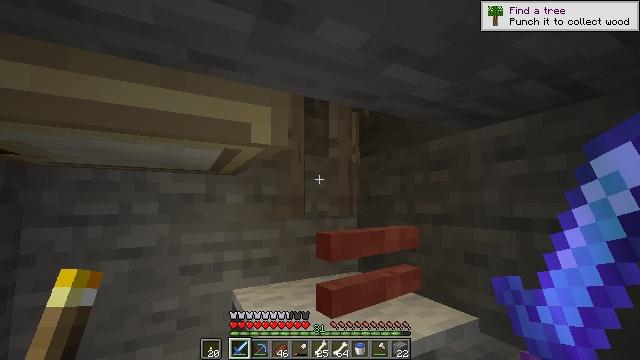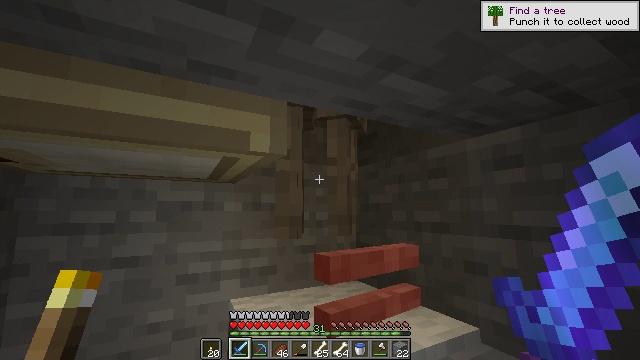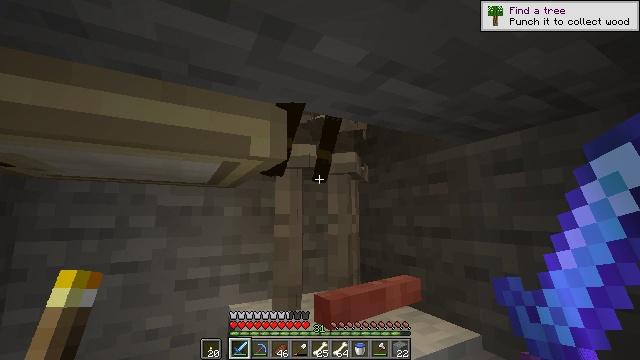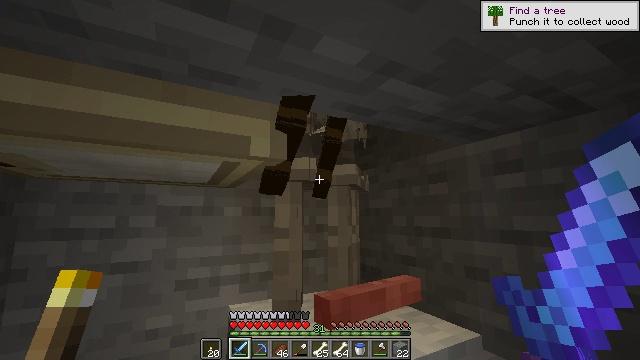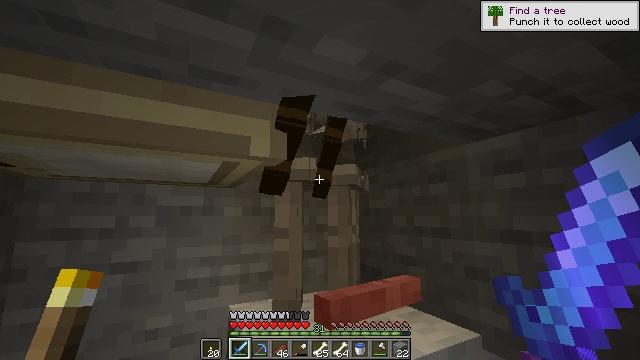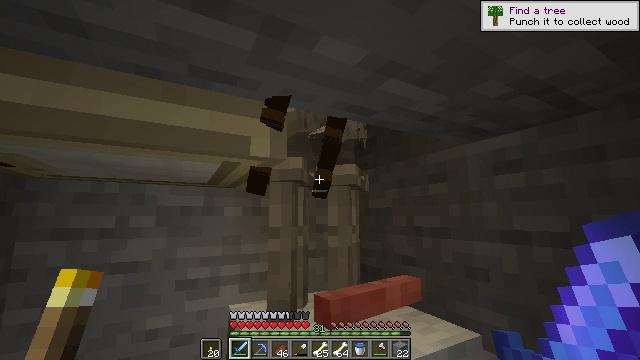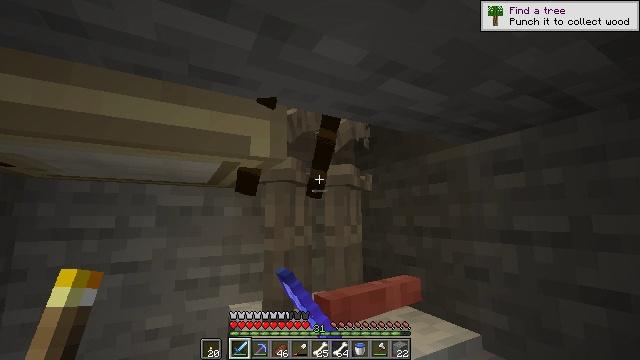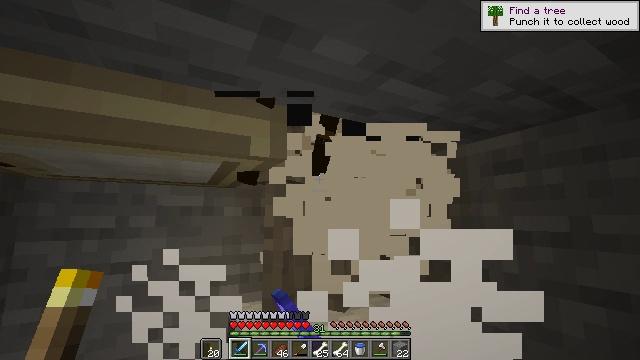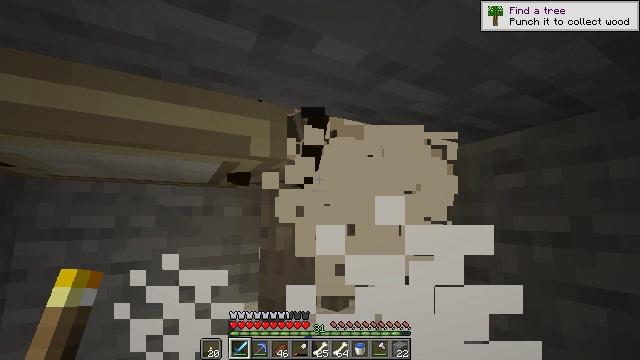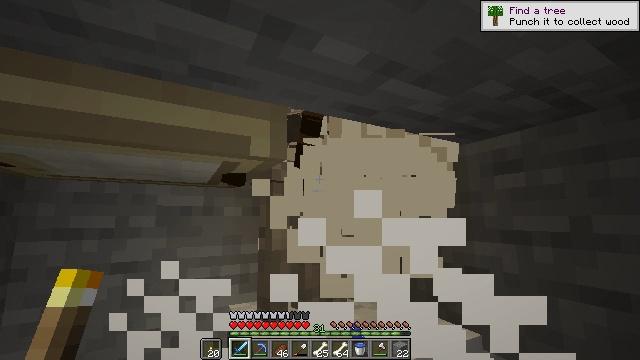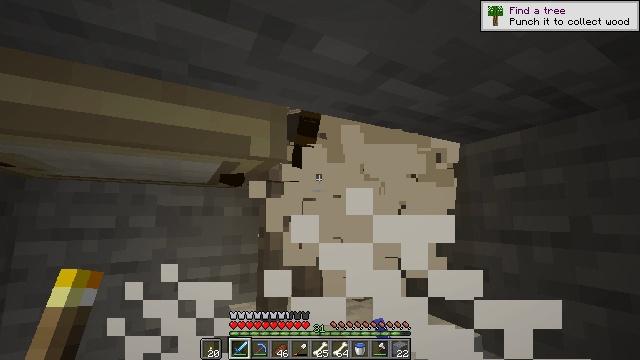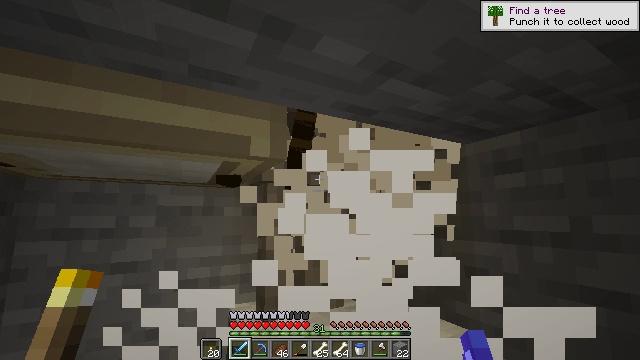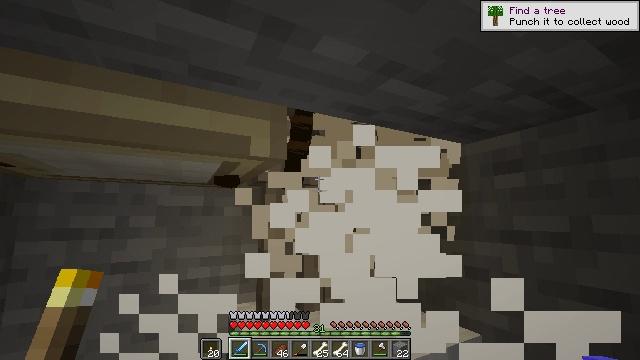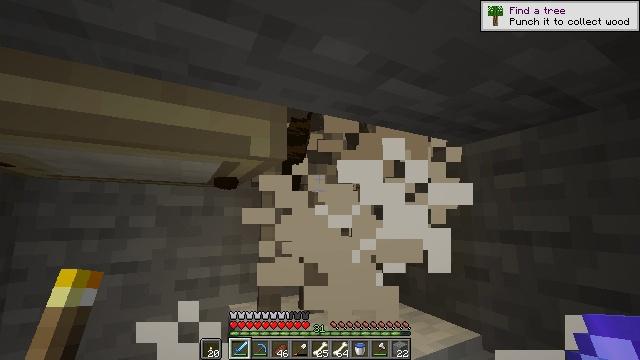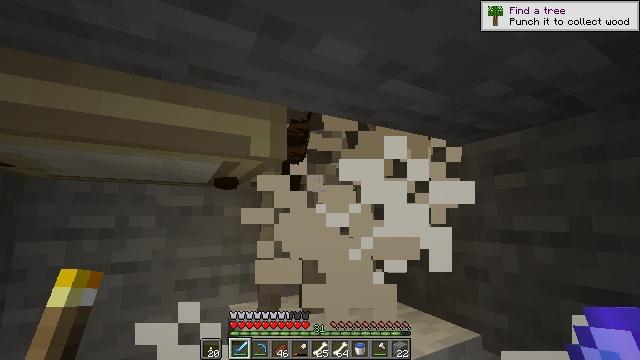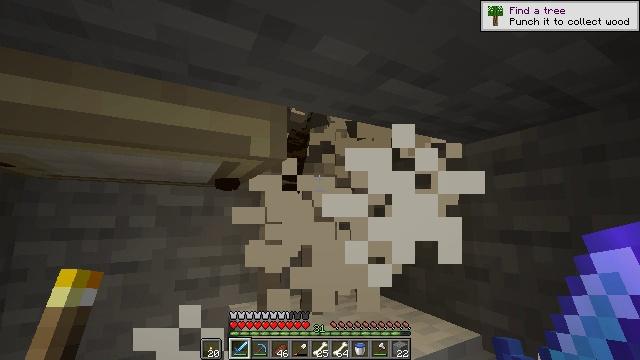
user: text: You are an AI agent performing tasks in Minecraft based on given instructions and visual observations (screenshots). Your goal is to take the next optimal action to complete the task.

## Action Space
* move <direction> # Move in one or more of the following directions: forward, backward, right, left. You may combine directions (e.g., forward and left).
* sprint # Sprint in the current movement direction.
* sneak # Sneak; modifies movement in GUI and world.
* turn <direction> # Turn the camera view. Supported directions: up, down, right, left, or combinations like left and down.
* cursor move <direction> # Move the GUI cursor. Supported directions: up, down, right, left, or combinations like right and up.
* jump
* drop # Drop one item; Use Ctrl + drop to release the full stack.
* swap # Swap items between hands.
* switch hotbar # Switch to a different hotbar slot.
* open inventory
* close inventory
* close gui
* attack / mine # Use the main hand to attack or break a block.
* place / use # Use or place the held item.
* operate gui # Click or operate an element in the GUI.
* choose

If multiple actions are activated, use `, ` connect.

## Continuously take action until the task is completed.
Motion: motion action
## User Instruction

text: Hunt the skeleton.
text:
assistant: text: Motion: turn up
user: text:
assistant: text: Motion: turn up
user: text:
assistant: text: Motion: no_op
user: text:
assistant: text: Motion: no_op
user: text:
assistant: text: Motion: attack / mine
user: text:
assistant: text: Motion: attack / mine
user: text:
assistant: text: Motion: attack / mine
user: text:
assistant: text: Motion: attack / mine
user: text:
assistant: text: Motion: no_op
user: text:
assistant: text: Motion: no_op
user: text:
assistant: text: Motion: no_op
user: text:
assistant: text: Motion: no_op
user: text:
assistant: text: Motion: no_op
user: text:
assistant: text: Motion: no_op
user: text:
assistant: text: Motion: no_op
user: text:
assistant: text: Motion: no_op
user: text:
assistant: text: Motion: no_op
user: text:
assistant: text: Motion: attack / mine
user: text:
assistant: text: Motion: attack / mine
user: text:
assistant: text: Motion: attack / mine
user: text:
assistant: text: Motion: no_op
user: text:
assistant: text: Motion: no_op
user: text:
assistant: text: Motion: no_op
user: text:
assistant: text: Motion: no_op
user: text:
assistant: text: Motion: no_op
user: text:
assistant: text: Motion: no_op
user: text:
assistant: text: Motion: no_op
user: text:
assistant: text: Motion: no_op
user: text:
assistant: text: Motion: no_op
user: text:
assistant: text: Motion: no_op